Question: Using MS Visual Studio 2010, MS Access 2010(database converted to .mdb) and the program is based on C# Console Application.
I'm new to C# and would like some help on the following:
1.I'm struggling with the following an error:
> Syntax error in UPDATE statement.
I've tried everything but can't seem to find the problem. I've even looked at possible error outside the UPDATE statement but still no luck.
The online help does not seem to help me with my problem and most of the help is regarding a connection with a database server.
'''
for (int w = 0; w <= 9; w++)
{
string PN = names[w];
int lvl = Convert.ToInt32(level[w]), dmg = Convert.ToInt32(damage[w]), plek = w+1;
connectionString = @"Provider=Microsoft.Jet.OLEDB.4.0;" + @"Data Source=C:\Users\Home\Desktop\game\game.mdb";
//Tried this one
// queryString = "UPDATE Scores SET PlayerName=\""+PN+"\", Level=\"" +lvl+"\", DamageReceived=\""+dmg+"\" WHERE Pos="+ plek;
//Ended with this one
queryString = "UPDATE Scores SET PlayerName= @pPN, Level= @plvl, DamageReceived= @pdmg WHERE Pos= @pPlek";
using (OleDbConnection connection = new OleDbConnection(connectionString))
using (OleDbCommand command = new OleDbCommand(queryString, connection))
{
try
{
command.Parameters.AddWithValue("@pPN", PN);
command.Parameters.Add("@plvl", SqlDbType.Int).Value = lvl;
command.Parameters.Add("@pdmg", SqlDbType.Int).Value = dmg;
command.Parameters.Add("@pPlek", SqlDbType.Int).Value = plek;
connection.Open();
/*command.Parameters.AddWithValue("@PN", PN);
command.Parameters.AddWithValue("@lvl", lvl);
command.Parameters.AddWithValue("@dmg", dmg);
command.Parameters.AddWithValue("@plek", plek);*/
command.ExecuteNonQuery();
}
catch (Exception ex)
{
Console.WriteLine(ex.Message);
}
}
}
input = Console.ReadLine();
'''

I would appreciate any help. thanks in advance.
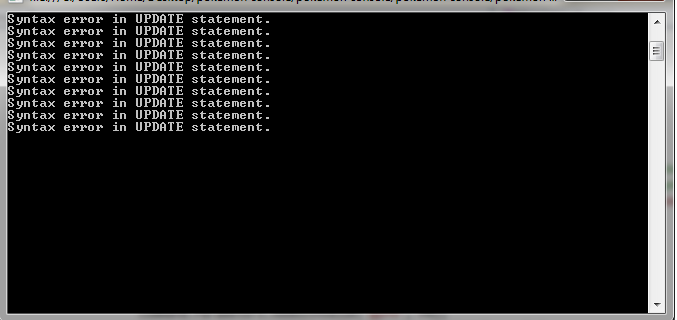
Answer: 'LEVEL' is a <URL> in Access SQL. Try using this instead:
'''
queryString = "UPDATE Scores SET PlayerName= @pPN, [Level]= @plvl, DamageReceived= @pdmg WHERE Pos= @pPlek";
'''
Also, as noted in another answer, OleDb parameter and only pays attention to the order in which they appear in the CommandText, so people usually just use the question mark ('?') as the parameter placeholder/name, e.g.
'''
queryString = "UPDATE Scores SET PlayerName=?, [Level]=?, DamageReceived=? WHERE Pos=?";
// ...
command.Parameters.AddWithValue("?", PN);
command.Parameters.Add("?", SqlDbType.Int).Value = lvl;
command.Parameters.Add("?", SqlDbType.Int).Value = dmg;
command.Parameters.Add("?", SqlDbType.Int).Value = plek;
'''